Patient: sex F, age 34
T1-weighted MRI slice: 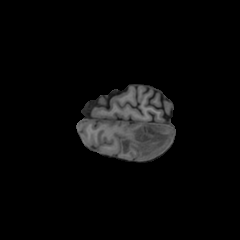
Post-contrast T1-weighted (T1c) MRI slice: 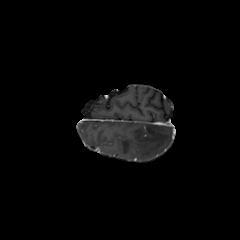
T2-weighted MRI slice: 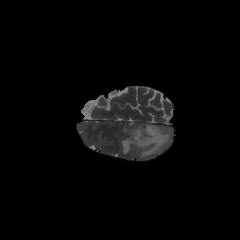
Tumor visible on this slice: yes
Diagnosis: Astrocytoma, IDH-mutant
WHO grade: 3